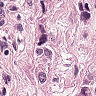
Metastatic tissue present: yes